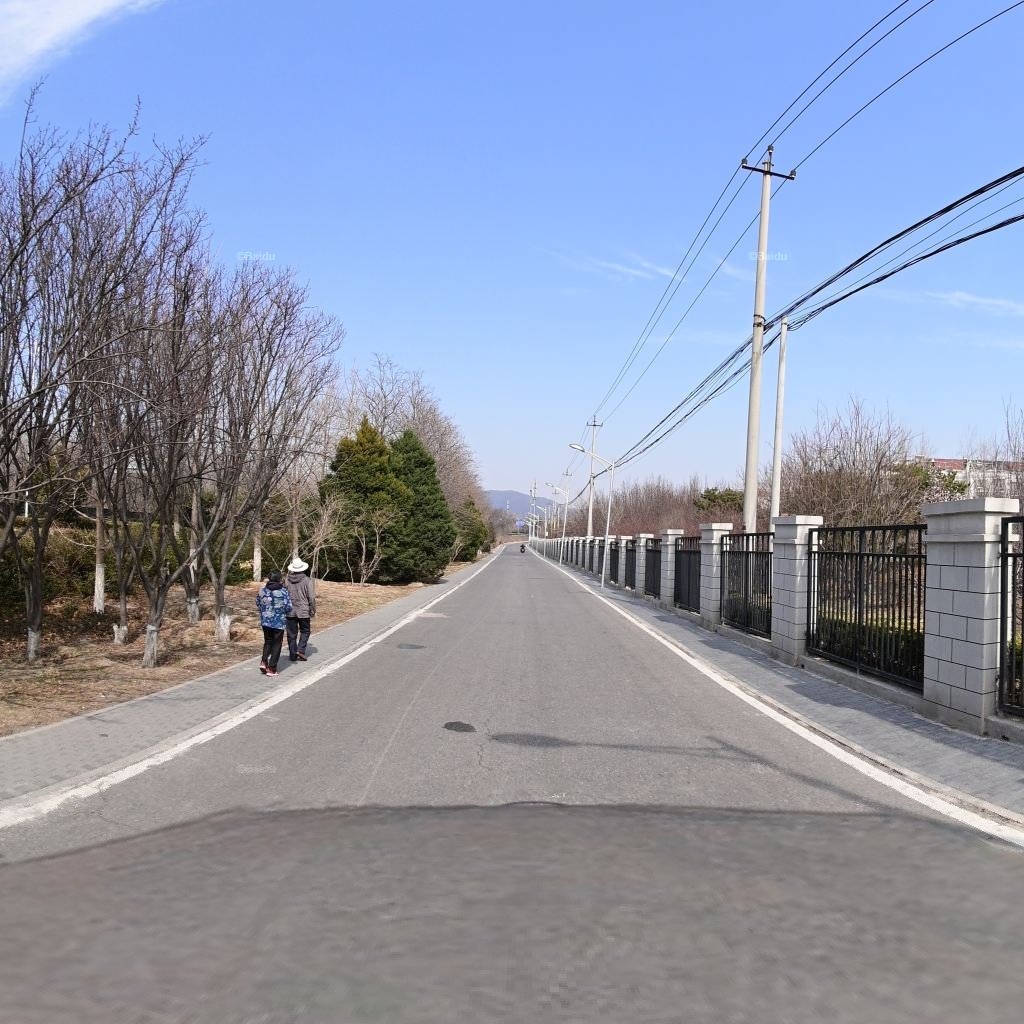
Region: Haidian
Road damage annotations: longitudinal crack, longitudinal crack